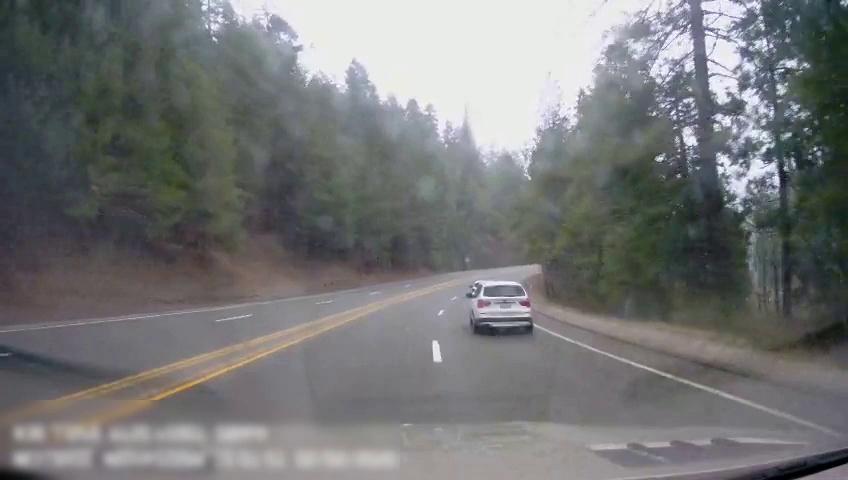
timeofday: Day
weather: Cloudy
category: Drivable Space
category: Vehicles | SUV
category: Vehicles | SUV
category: Lanes | Opposite Lane
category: Lanes | Current Lane
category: Lanes | Current Lane
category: Lanes | Opposite Lane
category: Lanes | Alternate Lane
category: Lanes | Alternate Lane
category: Lanes | Alternate Lane
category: Lanes | Opposite Lane